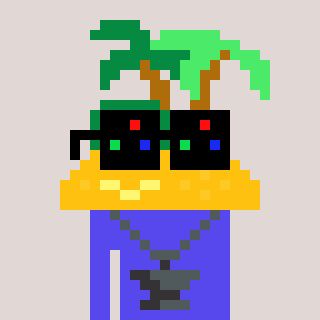
a pixel art character with square black sunglasses, a island-shaped head and a computerblue-colored body on a warm background